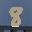
Label: 8